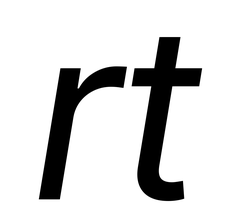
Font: Inter-Italic_Italic